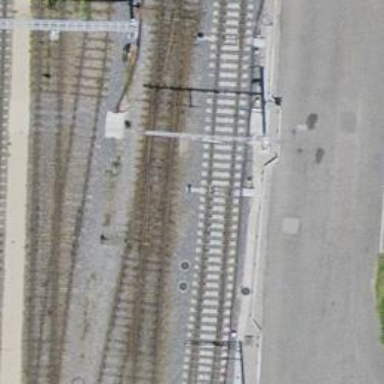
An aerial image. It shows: Siding railway track with electrified contact line.